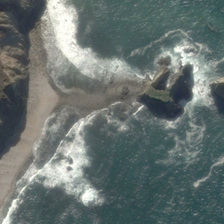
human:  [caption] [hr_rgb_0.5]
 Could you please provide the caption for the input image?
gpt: white waves are in a piece of ocean .

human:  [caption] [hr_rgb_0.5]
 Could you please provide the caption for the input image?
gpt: white waves are in a piece of ocean .

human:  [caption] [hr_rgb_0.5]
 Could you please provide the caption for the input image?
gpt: white waves are in a piece of ocean .

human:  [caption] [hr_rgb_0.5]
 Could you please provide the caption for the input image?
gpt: white waves are in a piece of ocean .

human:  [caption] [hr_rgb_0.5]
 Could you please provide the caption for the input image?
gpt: white waves are in a piece of ocean .